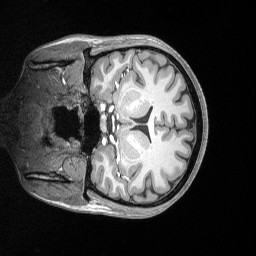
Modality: T1w
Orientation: coronal
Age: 30
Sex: female
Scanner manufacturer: siemens
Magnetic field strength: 3 T
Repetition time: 2.53 s
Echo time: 0.00164 s